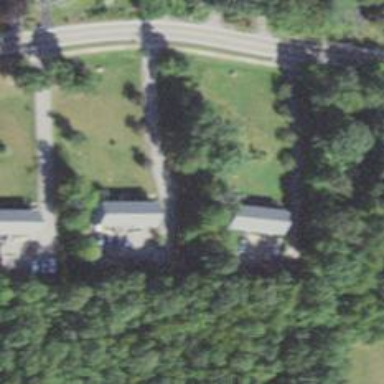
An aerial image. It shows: Residential driveway used as service road.